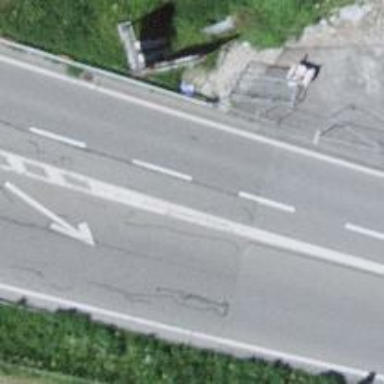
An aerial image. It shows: Secondary road with asphalt surface and no sidewalk.